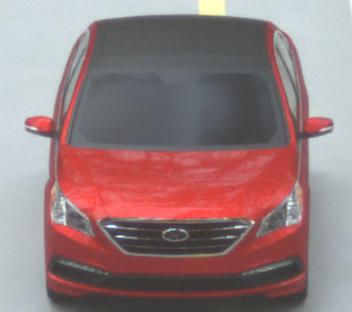
Make: Hyundai
Model: Sonata
Detailed model: Gen. 7
Model produced from: 2015
Model produced until: 2017
Doors: 4
Color: red
Road condition: dry road
Daytime: morning or afternoon
Contrast: low contrast